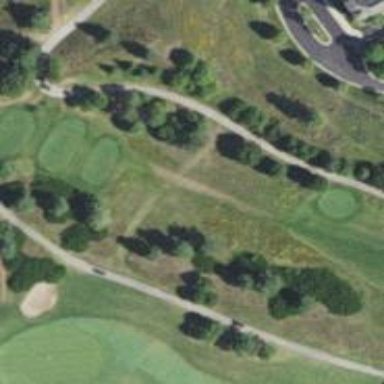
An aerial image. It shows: Footway that doubles as golf path.